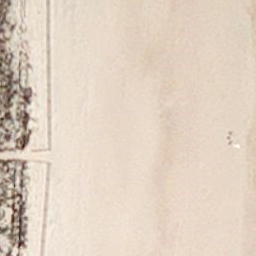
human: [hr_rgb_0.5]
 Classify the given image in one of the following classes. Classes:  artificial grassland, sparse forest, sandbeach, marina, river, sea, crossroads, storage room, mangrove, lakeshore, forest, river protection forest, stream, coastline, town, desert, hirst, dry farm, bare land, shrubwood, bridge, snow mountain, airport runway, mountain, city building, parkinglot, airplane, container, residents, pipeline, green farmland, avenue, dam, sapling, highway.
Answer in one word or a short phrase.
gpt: sandbeach